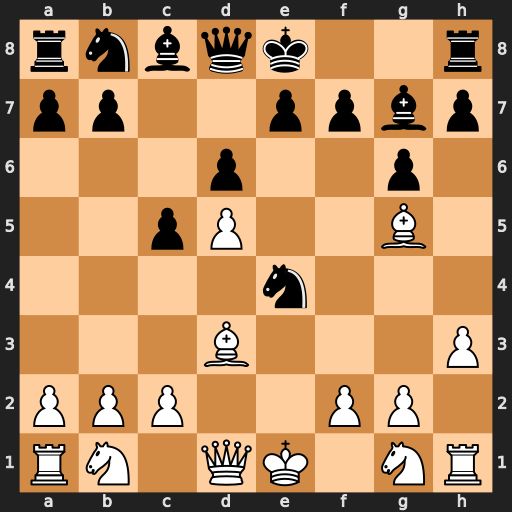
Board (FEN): rnbqk2r/pp2ppbp/3p2p1/2pP2B1/4n3/3B3P/PPP2PP1/RN1QK1NR
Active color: w
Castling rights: KQkq
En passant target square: -
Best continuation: Bxe4 Bxb2 Nd2